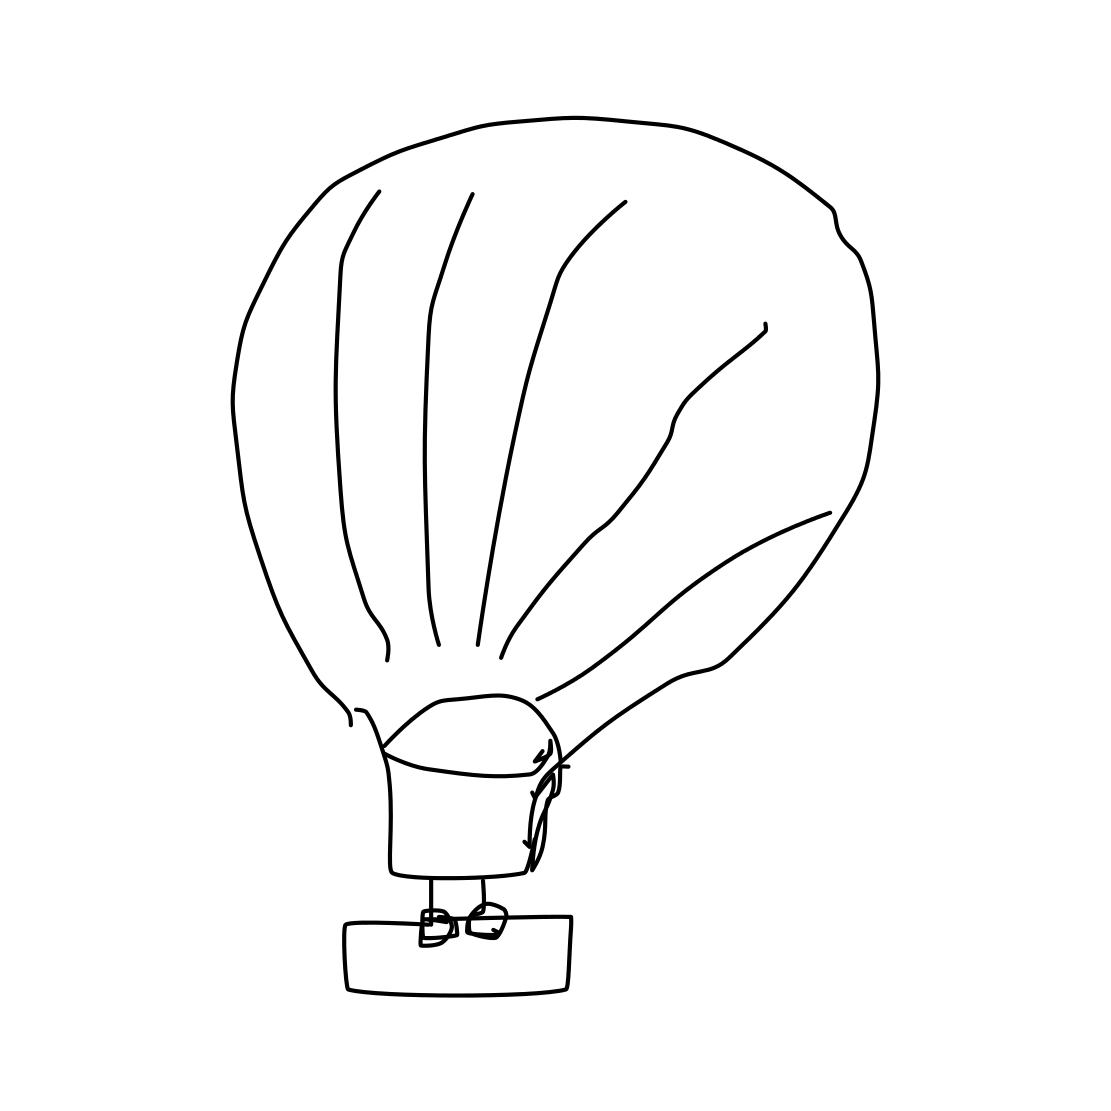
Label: hot air balloon